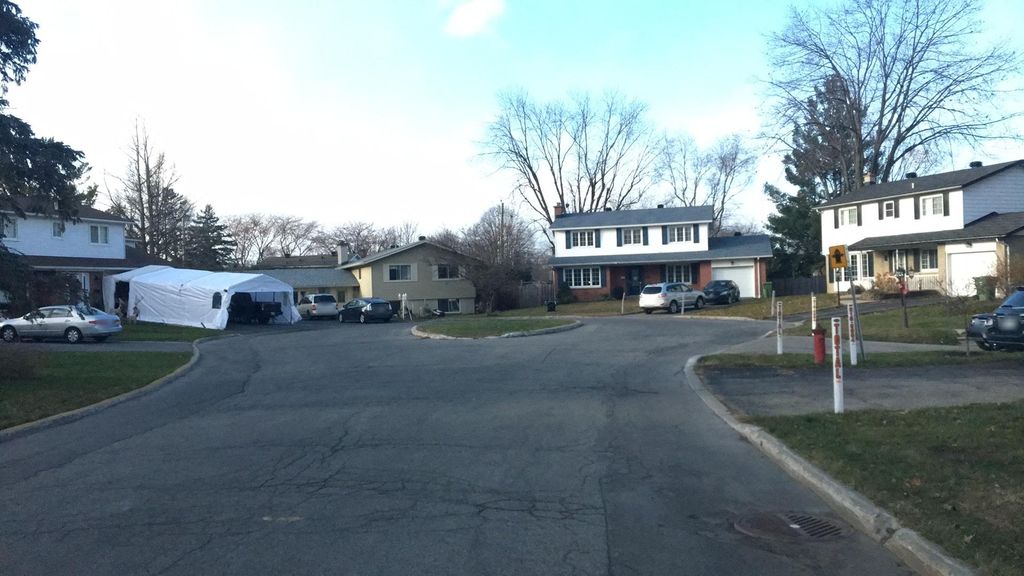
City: montreal